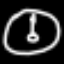
Label: clock